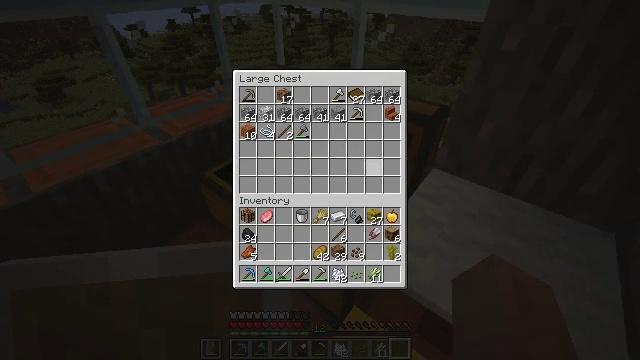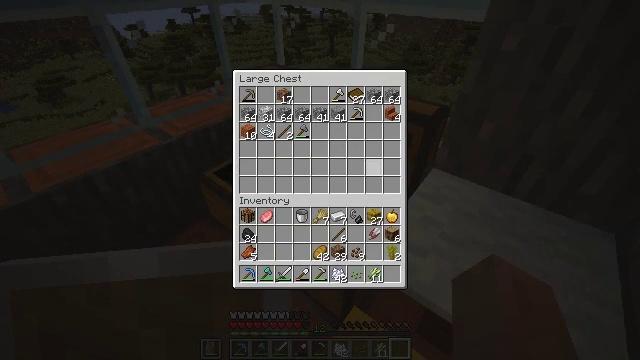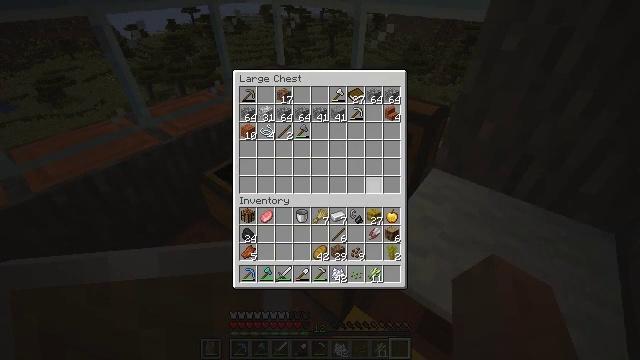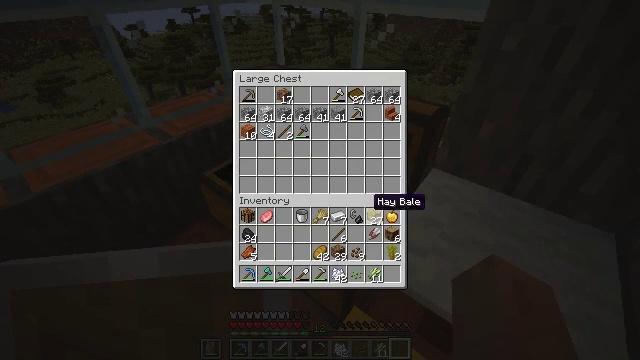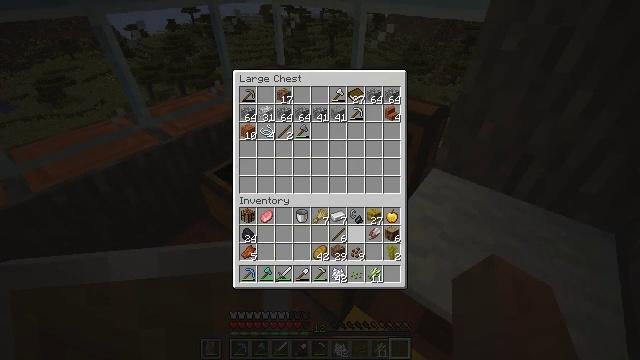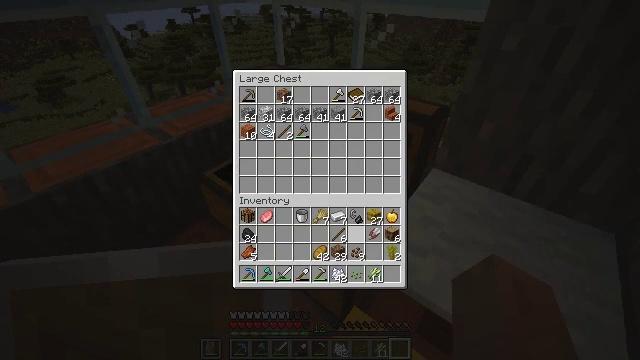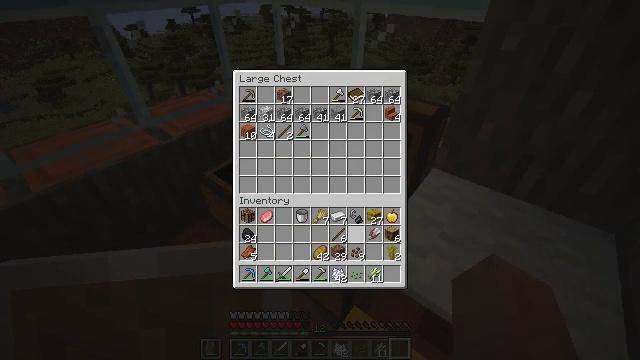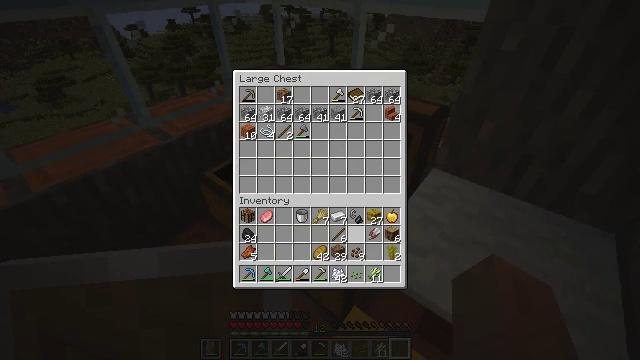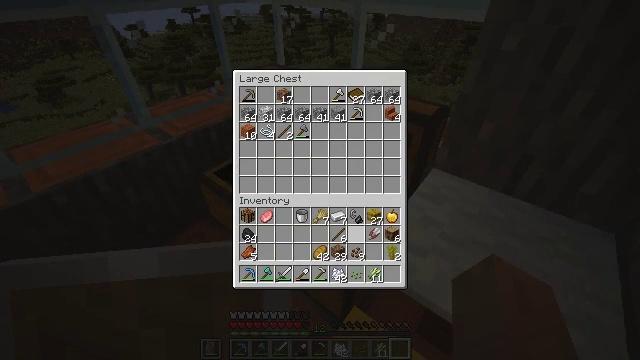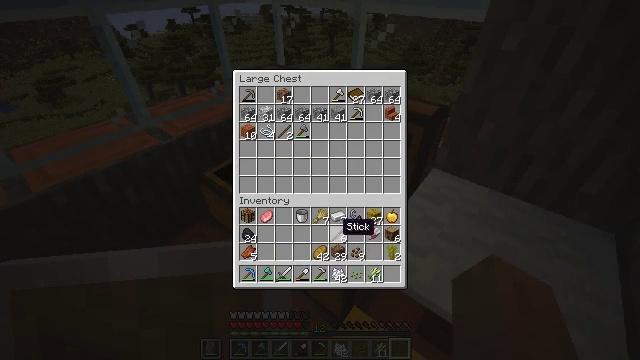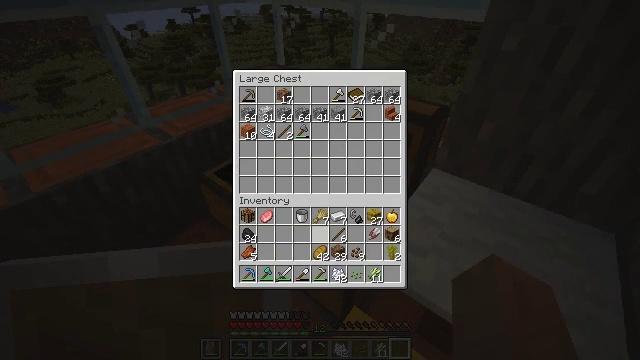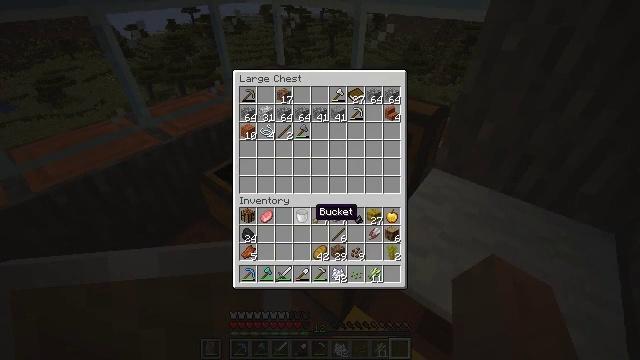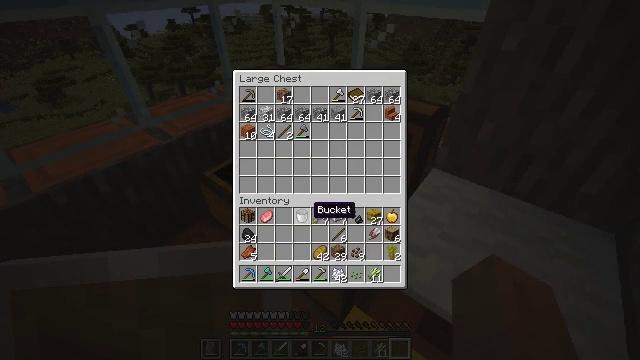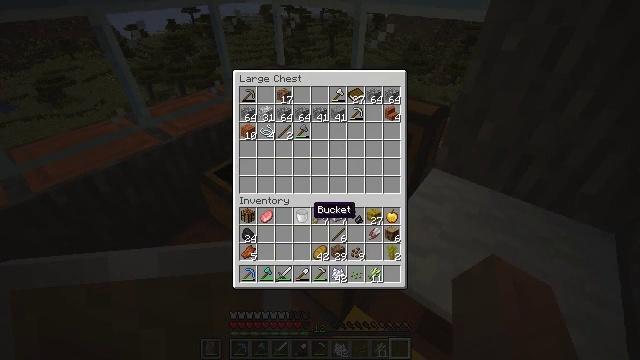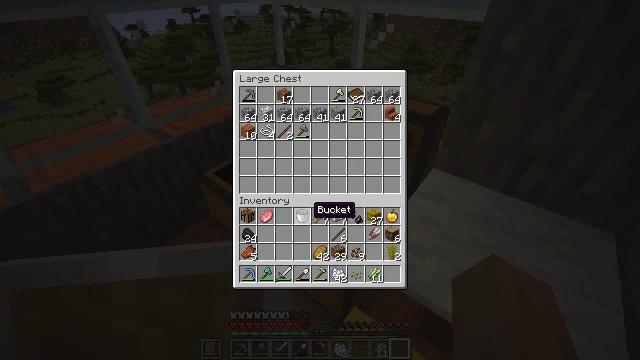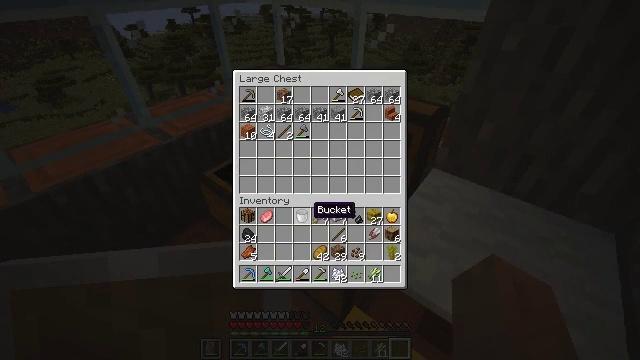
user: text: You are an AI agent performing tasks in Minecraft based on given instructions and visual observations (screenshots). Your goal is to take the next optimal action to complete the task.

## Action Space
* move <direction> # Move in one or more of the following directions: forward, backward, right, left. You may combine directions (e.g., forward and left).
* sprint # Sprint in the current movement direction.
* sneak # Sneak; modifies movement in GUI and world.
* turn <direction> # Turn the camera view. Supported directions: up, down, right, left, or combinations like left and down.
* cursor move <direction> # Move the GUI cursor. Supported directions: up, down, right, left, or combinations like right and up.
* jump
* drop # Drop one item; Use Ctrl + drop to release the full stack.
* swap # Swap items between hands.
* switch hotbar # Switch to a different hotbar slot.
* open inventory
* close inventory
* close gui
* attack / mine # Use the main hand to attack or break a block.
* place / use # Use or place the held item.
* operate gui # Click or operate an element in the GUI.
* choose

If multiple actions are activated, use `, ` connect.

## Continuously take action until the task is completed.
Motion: motion action
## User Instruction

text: Combine iron ingots to craft a bucket.
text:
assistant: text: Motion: cursor move down
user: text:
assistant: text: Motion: cursor move down
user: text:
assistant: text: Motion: cursor move down
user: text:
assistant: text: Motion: cursor move left and down
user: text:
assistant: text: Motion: cursor move down
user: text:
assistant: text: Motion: no_op
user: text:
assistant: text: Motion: no_op
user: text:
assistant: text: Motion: no_op
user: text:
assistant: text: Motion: cursor move left
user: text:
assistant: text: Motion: cursor move left and up
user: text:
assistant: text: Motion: cursor move left and up
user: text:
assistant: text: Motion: no_op
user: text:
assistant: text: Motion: no_op
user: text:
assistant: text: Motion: no_op
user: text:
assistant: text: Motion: no_op
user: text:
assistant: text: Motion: operate gui
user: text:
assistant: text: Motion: operate gui
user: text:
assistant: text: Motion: cursor move right and down
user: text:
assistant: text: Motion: cursor move right and down
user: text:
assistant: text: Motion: cursor move right and down
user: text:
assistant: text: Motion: cursor move right
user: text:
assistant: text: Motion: cursor move right
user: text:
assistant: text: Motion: no_op
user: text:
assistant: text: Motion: no_op
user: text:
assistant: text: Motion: no_op
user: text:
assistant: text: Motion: no_op
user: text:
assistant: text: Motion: no_op
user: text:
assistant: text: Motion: operate gui
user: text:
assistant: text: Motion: operate gui
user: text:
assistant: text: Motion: no_op